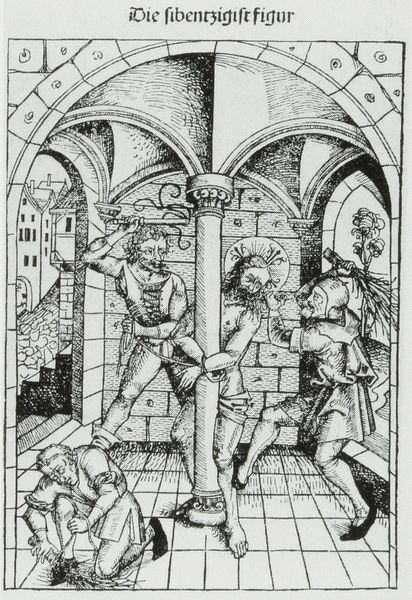
Titel: Geißelung Christi (aus dem Schatzbehalter)
Künstler: Michael Wohlgemut
Standort: viele Standorte
Institution: Seriendruck
Schlagwörter: baum, dunkel, felsen, feuer, fuß, kopf, körper, lendenschurz, mann, nackt, schatten, schurz, weiß, frauen, landschaft, menschen, stadt, fenster, frau, frisur, grau, haar, hell, hintergrund, kleid, kleider, licht, männer, nase, pfeiler, raum, schwarz, skizze, säule, tür, zeichnung, ausblick, dach, gebäude, haus, tuch, fest, meschen, tanz, bart, feier, hose, wand, architektur, arm, arme, augen, bibel, gesicht, mensch, rahmen, stehen, stein, steine, vollbart, hände, signatur, häuser, kirche, boden, auge, haare, kostüm, decke, kind, personen, blatt, person, tanzen, höhle, lippen, locke, locken, scheitel, kinder, stock, beine, fesseln, bein, füße, holzschnitt, schrift, wangen, papier, bogen, perspektive, pflaster, türen, fußboden, schuhe, hosen, reisig, fels, dorf, dächer, mauer, ziegel, grafik, graphik, linien, backstein, saal, figuren, kuppel, fliessen, gewalt, tau, treppe, soldaten, karikatur, deutsch, besen, wange, knie, striche, tor, halle, pfosten, bögen, wände, barfuss, eingang, keller, gewölbe, lendentuch, buch, durchblick, torbogen, strahlen, linie, seil, knechte, clown, kontur, rippen, druck, schraffur, loch, radierung, stich, seite, fliesen, gefangen, karrikatur, pflasterstein, pflastersteine, schwarzweiß, streit, text, buchstabe, buchstaben, knien, konturen, schlag, schläge, strafe, strich, strahl, beschriftung, überschrift, peitsche, helm, stiefel, fliese, kacheln, entwurf, tinte, löcher, kapitell, buchseite, tracht, römer, schein, kreuzrippengewölbe, heiligenschein, nimbus, gotisch, kreuzgewölbe, kreuzgratgewölbe, spitzbogen, spitzbögen, christus, jesus, mauern, ionisch, axt, leid, leiden, qual, schmerz, teufel, mittelalter, rundbögen, mönch, heiliger, platten, märtyrer, lich, nas, dürer, heilig, kupferstich, beil, schlagen, rute, harlekin, grat, beschreibung, christi, station, backsteine, fessel, öffnungen, korintisch, schnürung, peitschen, rippe, hausteine, grate, gratgewölbe, kreuzrippgewölbe, rippgewölbe, blöcke, martyrium, albrecht, albrecht dürer, glorie, folter, passion, gefesselt, angebunden, statd, illustratio, geißelsäule, kreuzweg, geisselung, schergen, geiselung, geißel, auspeitschen, geisel, scherge, auspeitschung, hieb, quälen, geisseln, hiebe, saüle, martersäule, ruten, folterknechte, mauerbogen, peinigung, radieung, rutenbündel, scheitek, stich7, reisigbündel, ausblick#, fugur